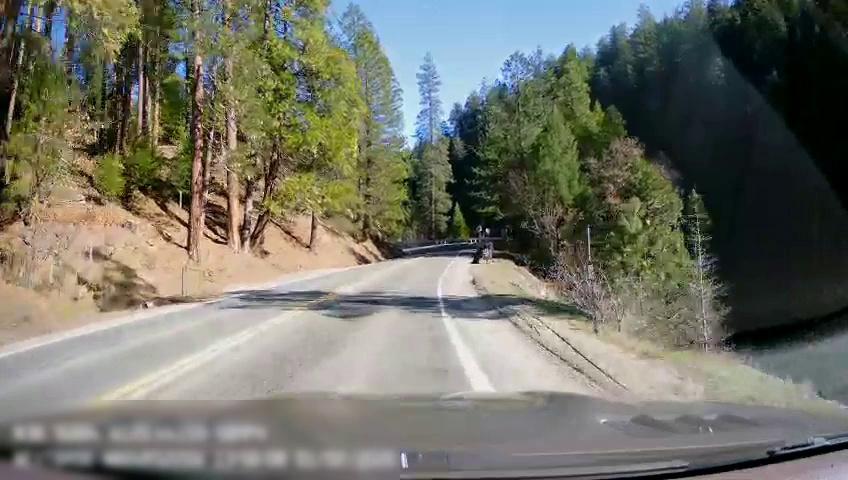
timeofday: Day
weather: Sunny
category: Drivable Space
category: Lanes | Alternate Lane
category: Lanes | Opposite Lane
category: Lanes | Current Lane
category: Lanes | Opposite Lane